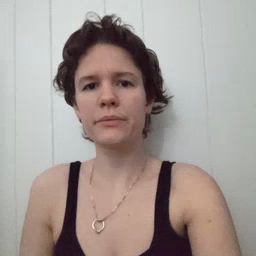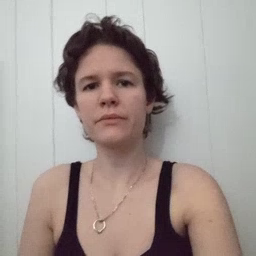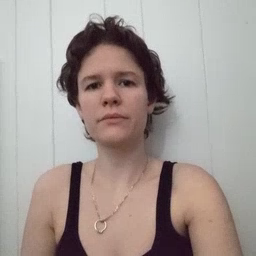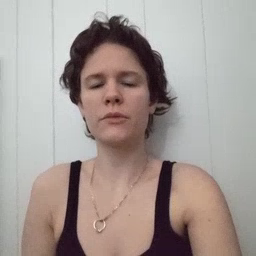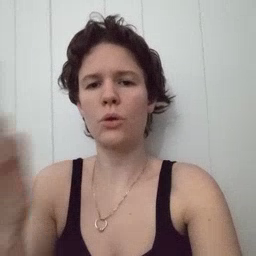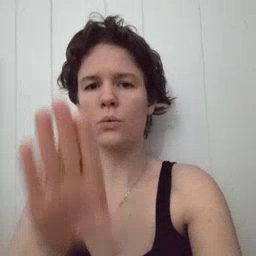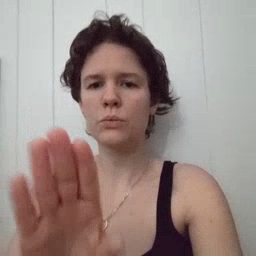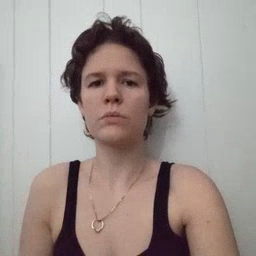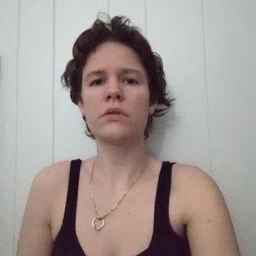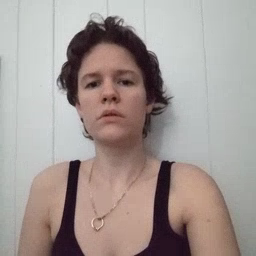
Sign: close